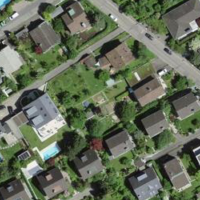
EUNIS habitat code: 55
Species observed at this site:
Eschscholzia californica